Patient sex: M
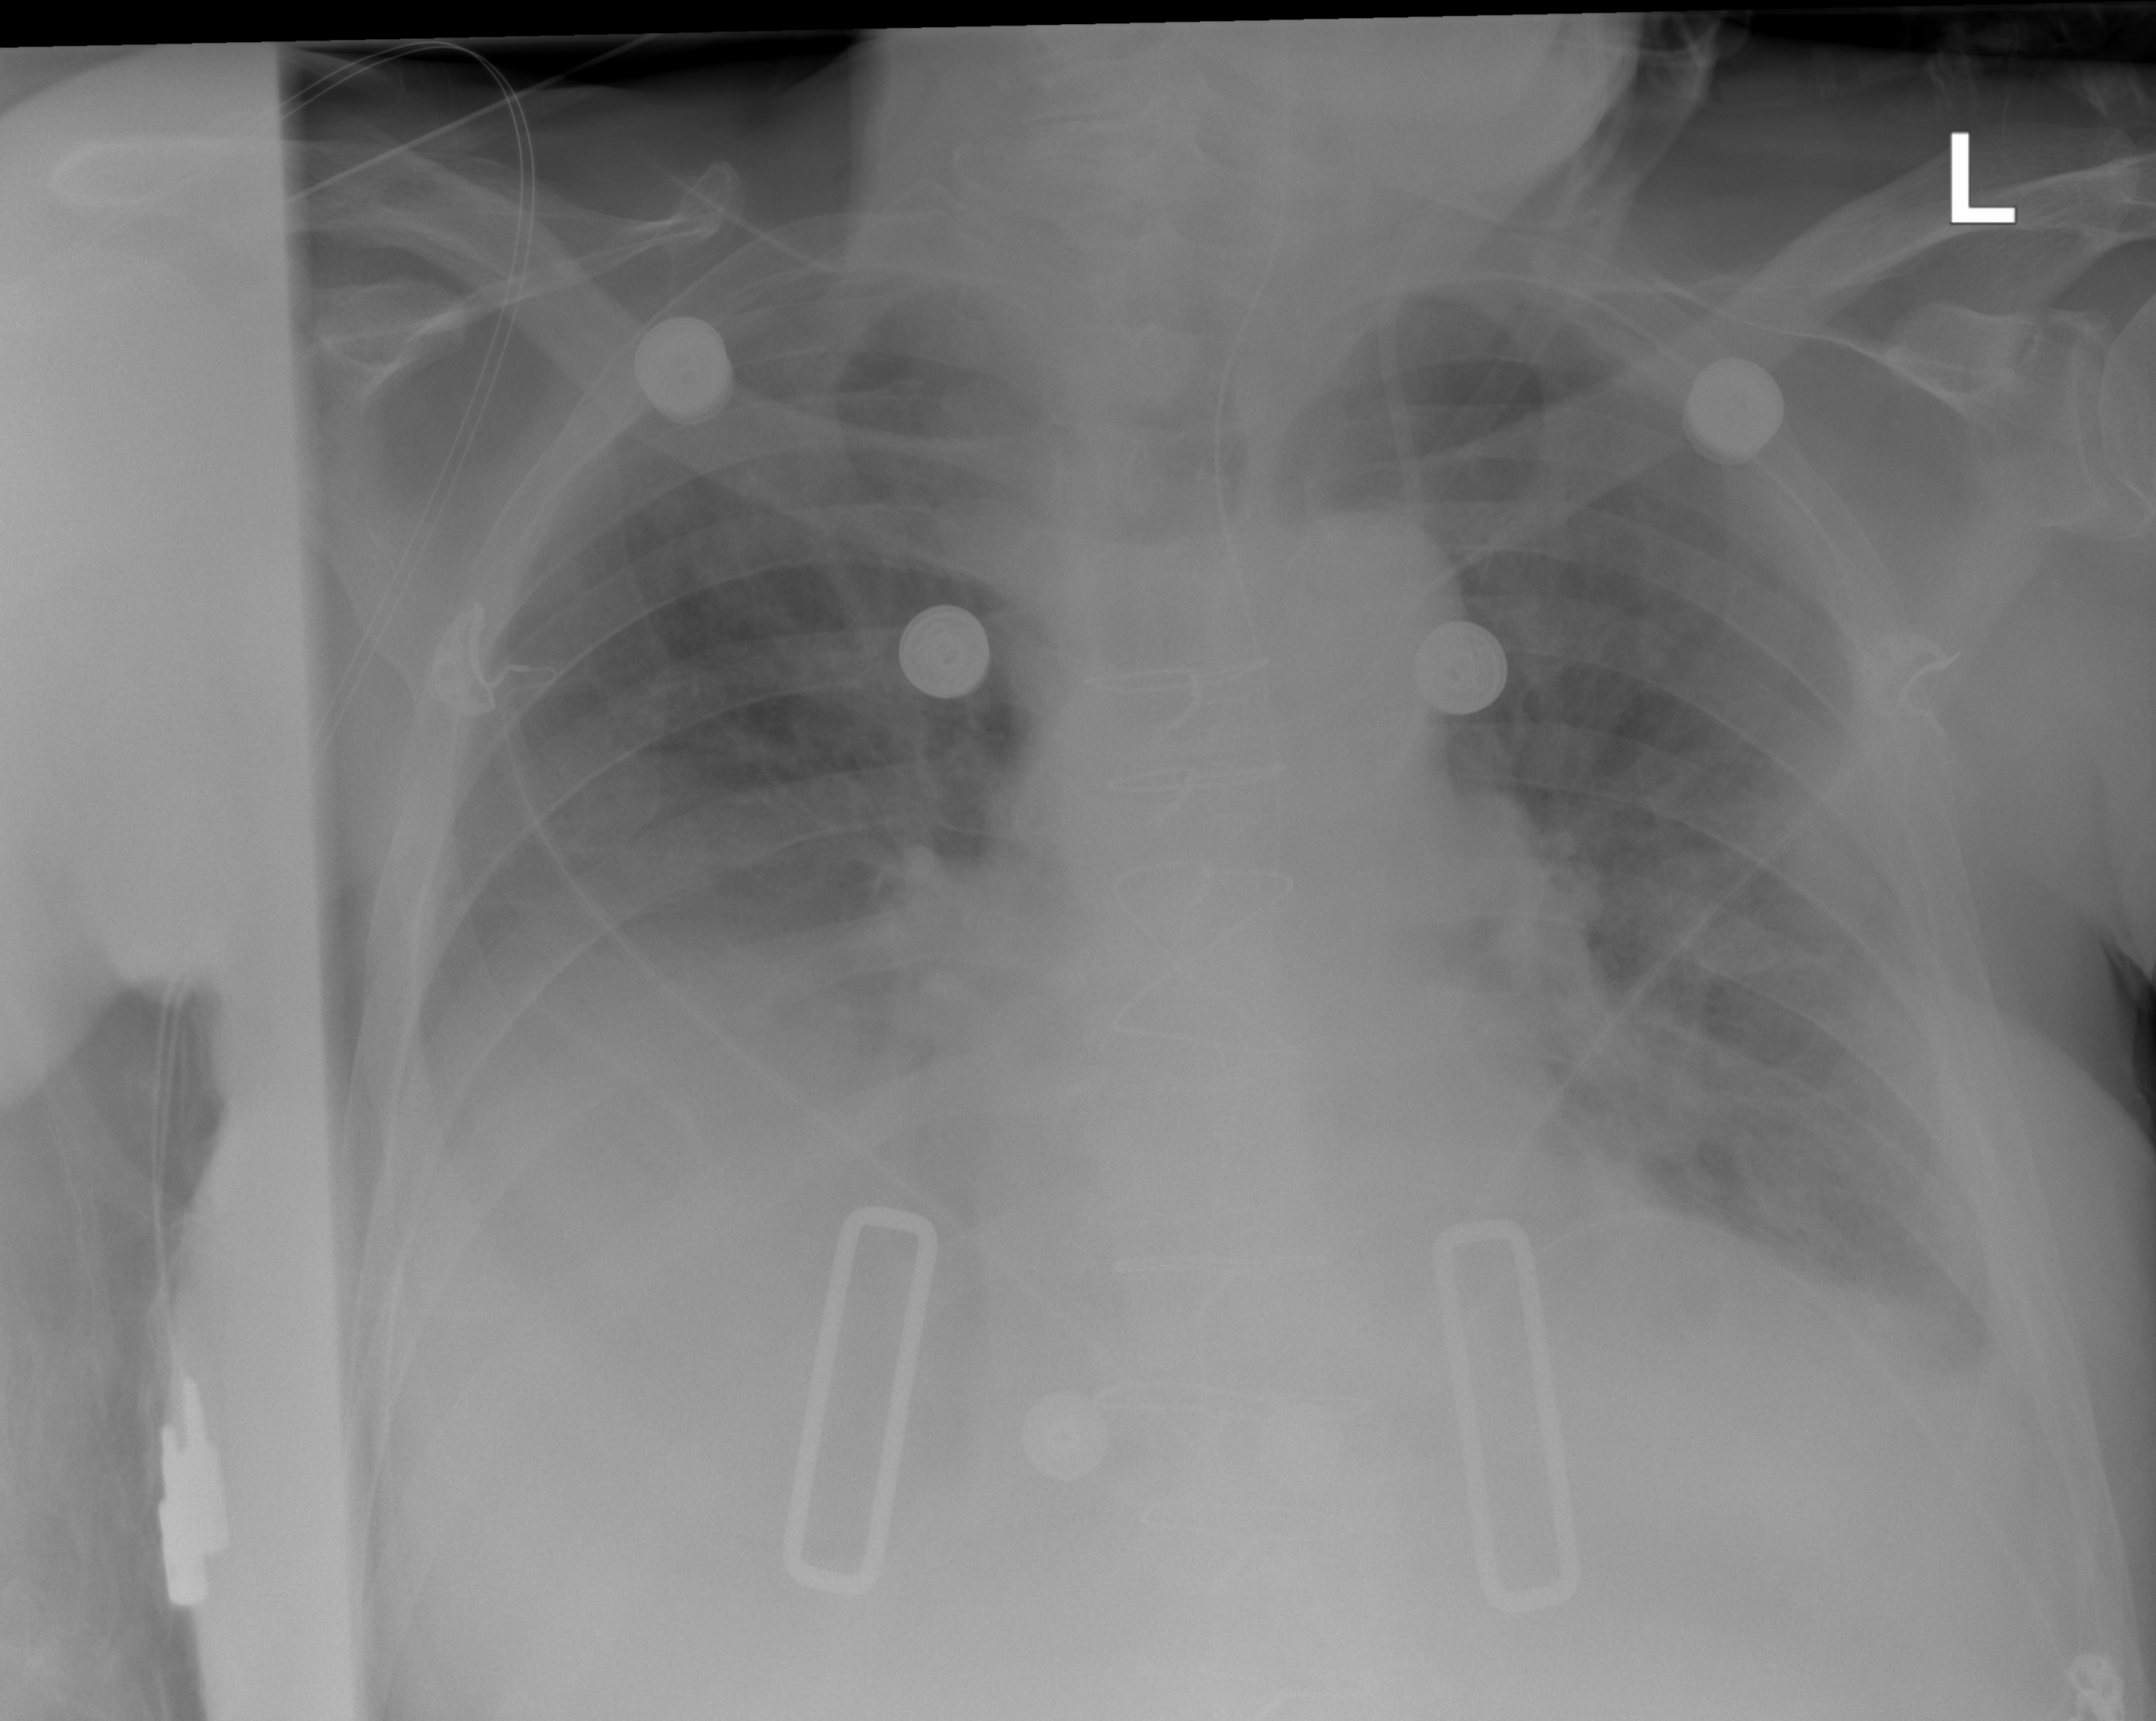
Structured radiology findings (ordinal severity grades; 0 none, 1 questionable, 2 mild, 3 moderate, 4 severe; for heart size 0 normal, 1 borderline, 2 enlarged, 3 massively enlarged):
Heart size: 1
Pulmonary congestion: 2
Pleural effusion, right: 2
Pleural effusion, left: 2
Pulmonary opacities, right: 0
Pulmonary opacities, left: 0
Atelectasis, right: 3
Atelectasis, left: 3